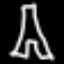
Label: The Eiffel Tower